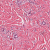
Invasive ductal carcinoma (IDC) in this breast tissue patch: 0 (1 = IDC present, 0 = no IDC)